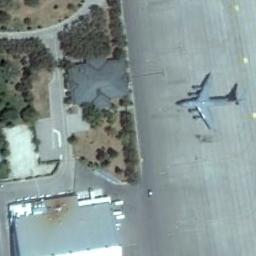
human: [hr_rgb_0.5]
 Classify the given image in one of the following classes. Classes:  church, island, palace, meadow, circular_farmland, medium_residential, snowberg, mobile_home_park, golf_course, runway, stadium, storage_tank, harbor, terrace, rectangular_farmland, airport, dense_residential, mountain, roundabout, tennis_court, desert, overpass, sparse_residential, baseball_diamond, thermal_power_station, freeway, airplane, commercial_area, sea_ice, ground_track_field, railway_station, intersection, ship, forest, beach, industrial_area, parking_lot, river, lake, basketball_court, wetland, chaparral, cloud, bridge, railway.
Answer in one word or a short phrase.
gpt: airplane